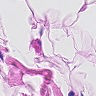
Metastatic tissue present: no